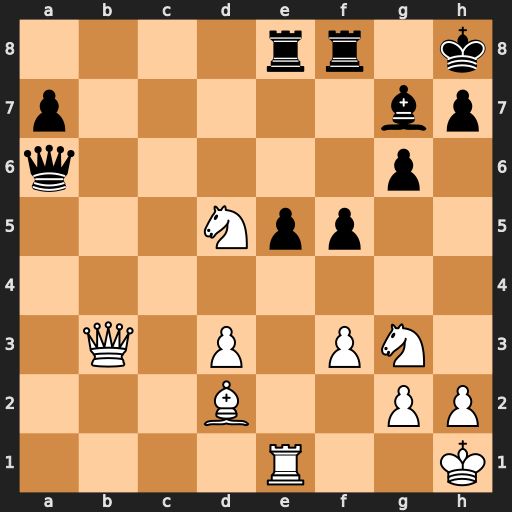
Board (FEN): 4rr1k/p5bp/q5p1/3Npp2/8/1Q1P1PN1/3B2PP/4R2K
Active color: w
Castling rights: -
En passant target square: -
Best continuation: Nc7 Qb6 Qxb6